Brain MRI study timepoint: followup_recurrence
T1CE (contrast-enhanced T1) slice:
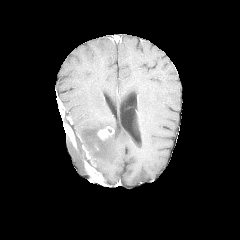
T2-FLAIR slice:
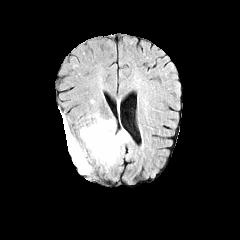